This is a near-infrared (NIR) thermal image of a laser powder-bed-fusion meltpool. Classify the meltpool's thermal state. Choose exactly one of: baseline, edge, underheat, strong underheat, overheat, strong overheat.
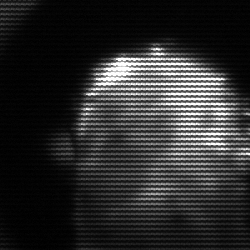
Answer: baseline